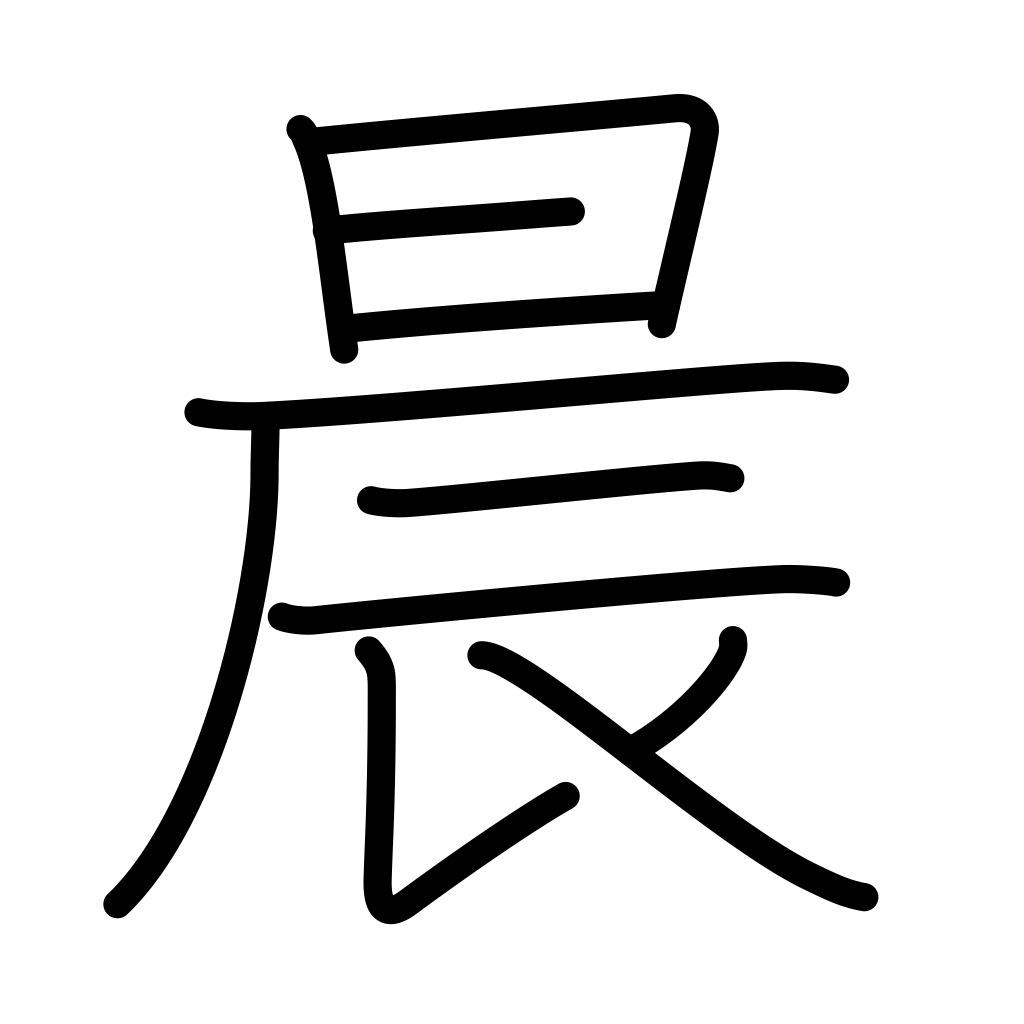
Meaning: morning, early